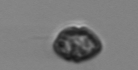
Label: Dinophyceae